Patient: sex F, age 28
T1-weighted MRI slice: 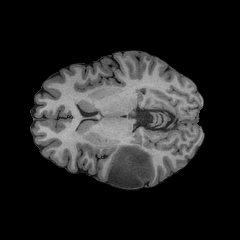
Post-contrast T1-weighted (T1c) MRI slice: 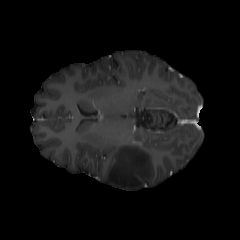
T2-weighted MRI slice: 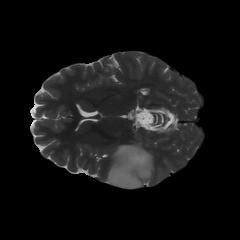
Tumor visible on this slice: yes
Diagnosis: Astrocytoma, IDH-mutant
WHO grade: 2